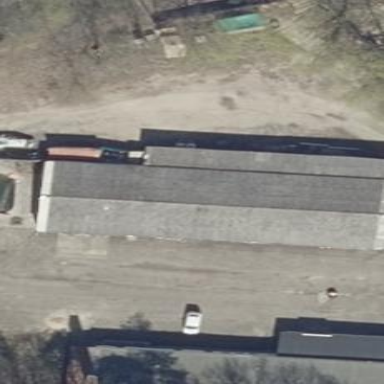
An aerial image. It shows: Warehouse building.